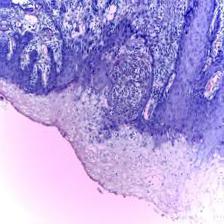
Diagnosis: Normal